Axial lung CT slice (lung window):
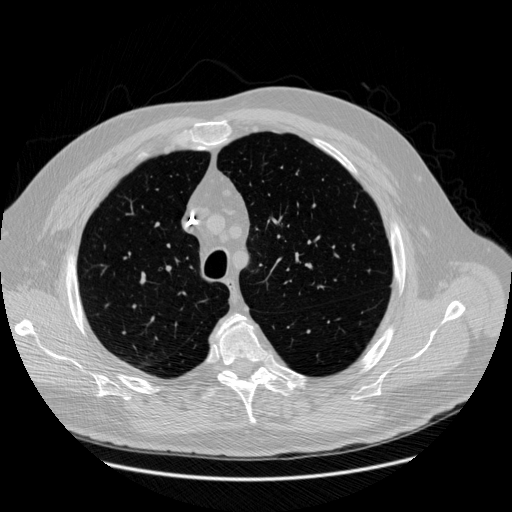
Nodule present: no